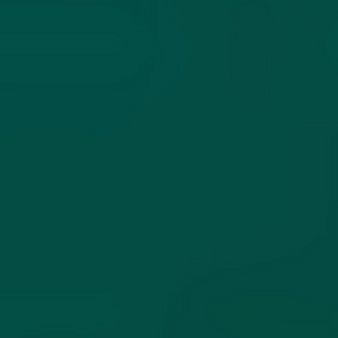
Label: other